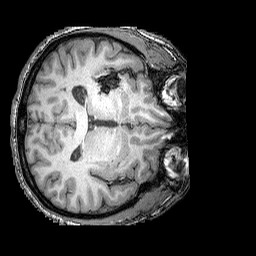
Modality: T1w
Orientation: axial
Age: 40
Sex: male
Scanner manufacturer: siemens
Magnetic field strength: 3 T
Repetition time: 2.25 s
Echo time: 0.00415 s